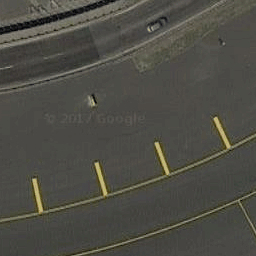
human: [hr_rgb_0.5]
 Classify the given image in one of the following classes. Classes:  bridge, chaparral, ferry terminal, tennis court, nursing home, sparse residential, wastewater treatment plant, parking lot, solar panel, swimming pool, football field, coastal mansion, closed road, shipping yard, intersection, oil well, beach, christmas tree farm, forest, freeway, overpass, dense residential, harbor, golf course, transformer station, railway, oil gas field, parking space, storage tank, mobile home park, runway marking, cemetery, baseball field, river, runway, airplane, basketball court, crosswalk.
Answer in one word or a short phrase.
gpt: runway marking